Current action and preconditions to check: trajectory_clear

Your task: For each precondition in the list above, predict whether it will hold at this action.

Consider the current scene as observed from the mobile robot's camera, and analyze the predicted future states of all dynamic agents (e.g., people, animals, vehicles, or any moving entities) within the NEXT SECOND.

IMPORTANT: Only answer "very likely" if you are absolutely certain—based on strong, clear evidence—that a dynamic agent will violate the precondition in the predicted future state. Do NOT answer "very likely" for unlikely, ambiguous, or low-probability risks.

Ask yourself for each precondition: Is there a high probability, with clear and convincing evidence, that the predicted future states of any dynamic agent will interfere with the predicted future state of the currently executing action within the NEXT SECOND, causing that precondition to fail?

Assess the risk level based on these predictions. Use "likely" or "very likely" if motions create a clear risk of interference.

Use "neutral" or "improbable" if agents are nearby but their predicted paths are clearly diverging or non-conflicting.

Failure Risk Categories: "very improbable", "improbable", "neutral", "likely", "very likely"

Answer Format: Output ONLY the probability_of_failure value from these categories: "very improbable", "improbable", "neutral", "likely", "very likely"

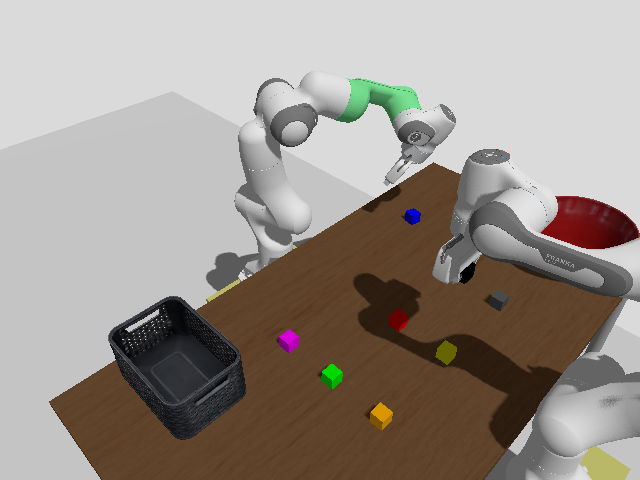

Answer: very improbable